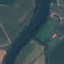
Land use / land cover: River